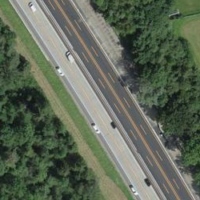
EUNIS habitat code: 57
Species observed at this site:
Milvus milvus
Pica pica
Garrulus glandarius